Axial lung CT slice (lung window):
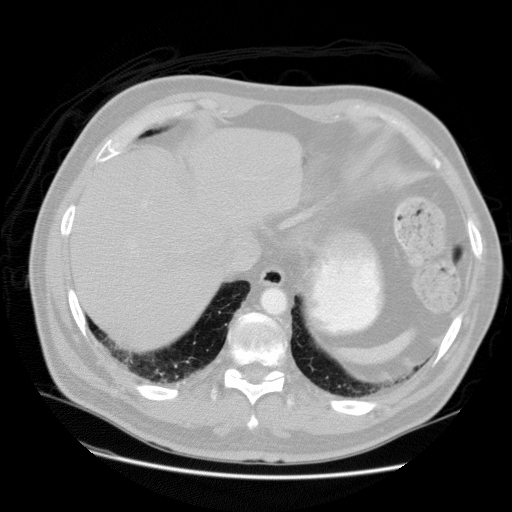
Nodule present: no